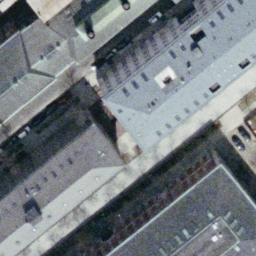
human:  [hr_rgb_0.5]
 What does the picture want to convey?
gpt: buildings